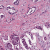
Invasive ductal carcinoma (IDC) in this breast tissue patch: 1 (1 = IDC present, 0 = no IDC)